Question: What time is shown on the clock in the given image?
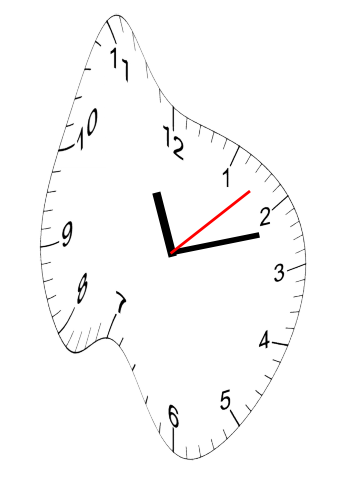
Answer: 11:12:08